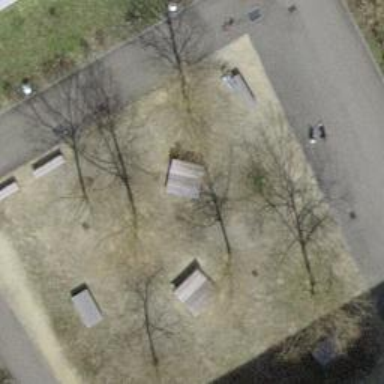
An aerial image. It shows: Bench for seating.